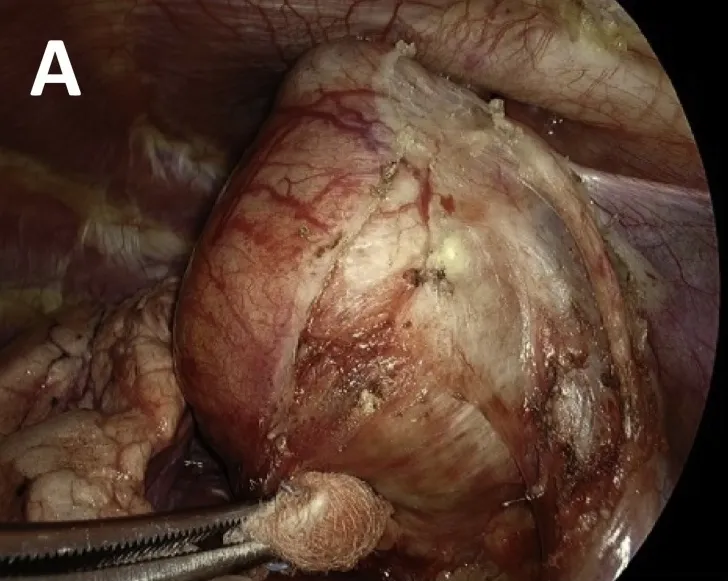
Intra-operative images (A, B).
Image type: medical_photograph (other_medical_photograph)